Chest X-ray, PA view. Patient: 31 years old, sex M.
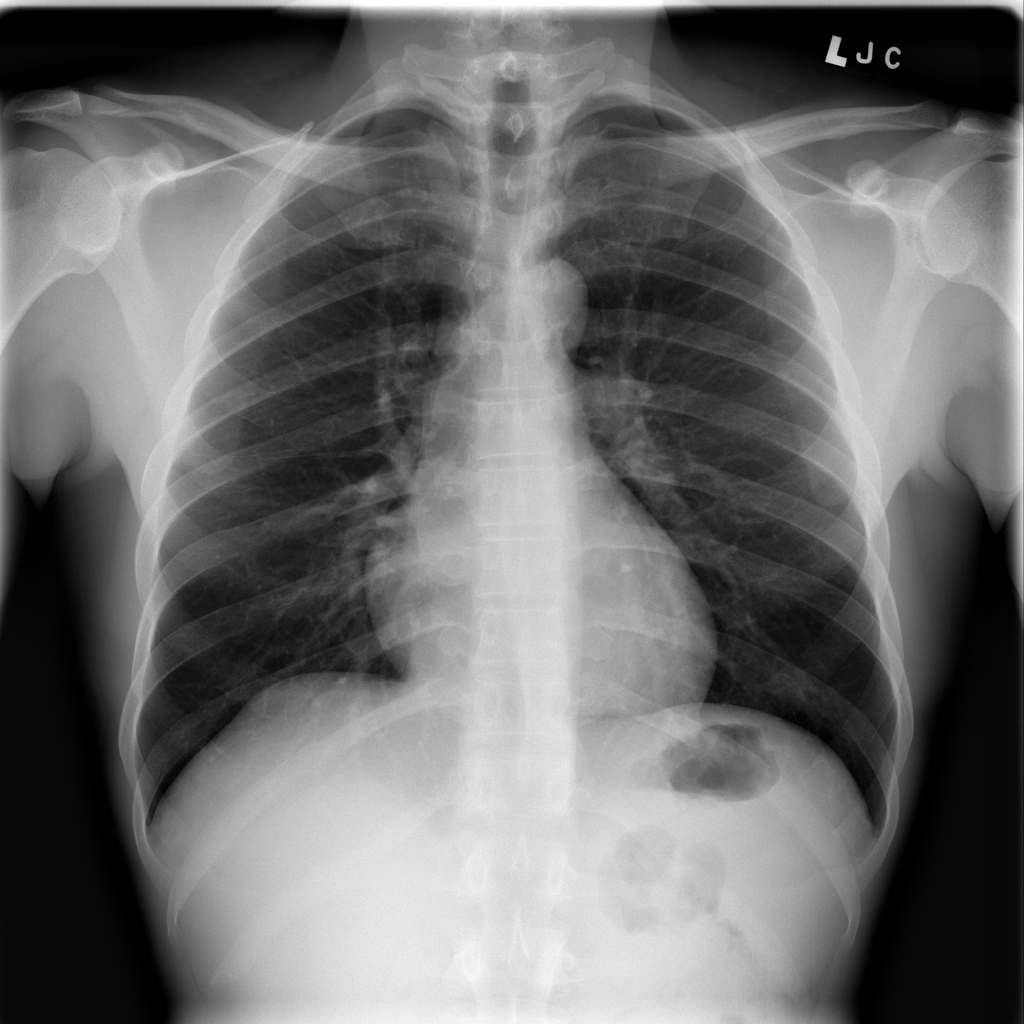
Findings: Infiltration